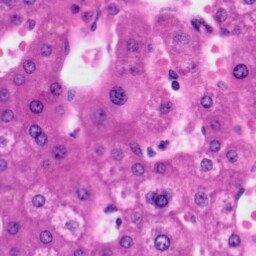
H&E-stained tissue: Liver